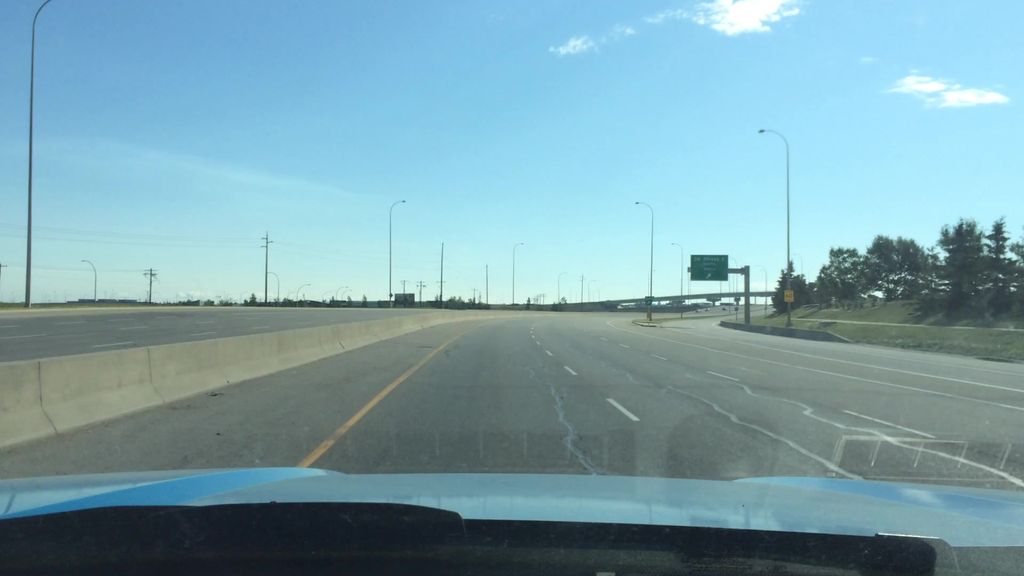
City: calgary